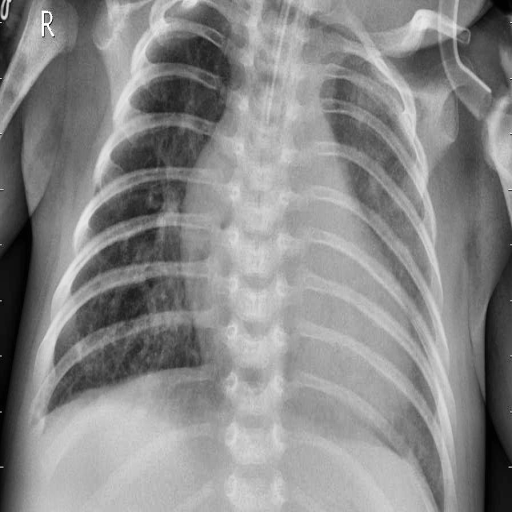
Finding: PNEUMONIA